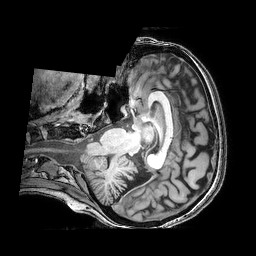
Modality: T1w
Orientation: axial
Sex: female
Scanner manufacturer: philips
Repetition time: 0.008135 s
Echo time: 0.00373 s